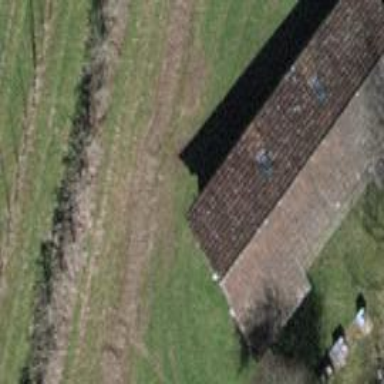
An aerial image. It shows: Farm auxiliary building.